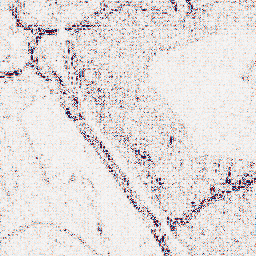
Category: wavelet
Decomposition family: wavelet_reverse_biorthogonal
Decomposition parameters: wavelet: rbio3.5
level: 1
Upsampling method: bilinear
Upsampling parameters: scale: 8
Upsampling scale: 8